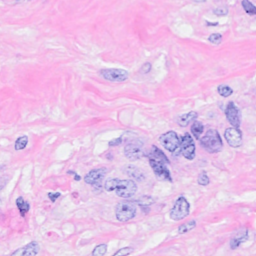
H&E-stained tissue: Breast